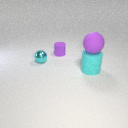
large purple rubber sphere above large cyan rubber cylinder